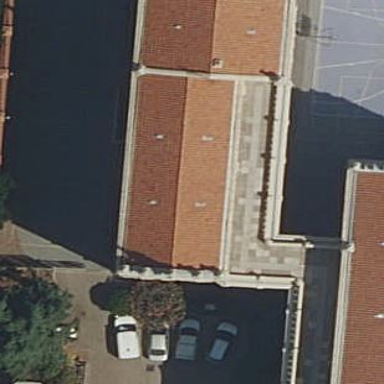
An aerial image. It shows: Building with gabled roof covered in orange roof tiles.